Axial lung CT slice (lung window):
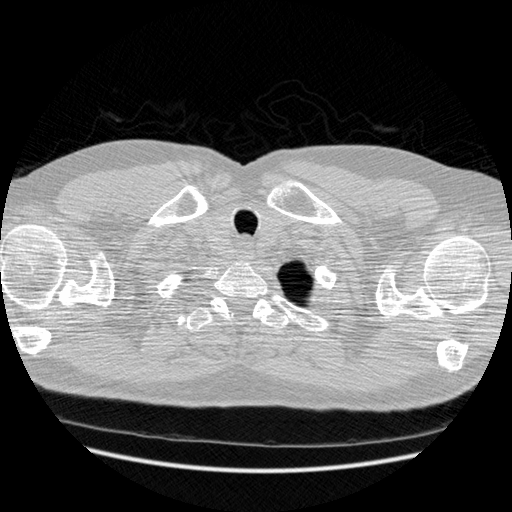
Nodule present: no